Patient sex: M
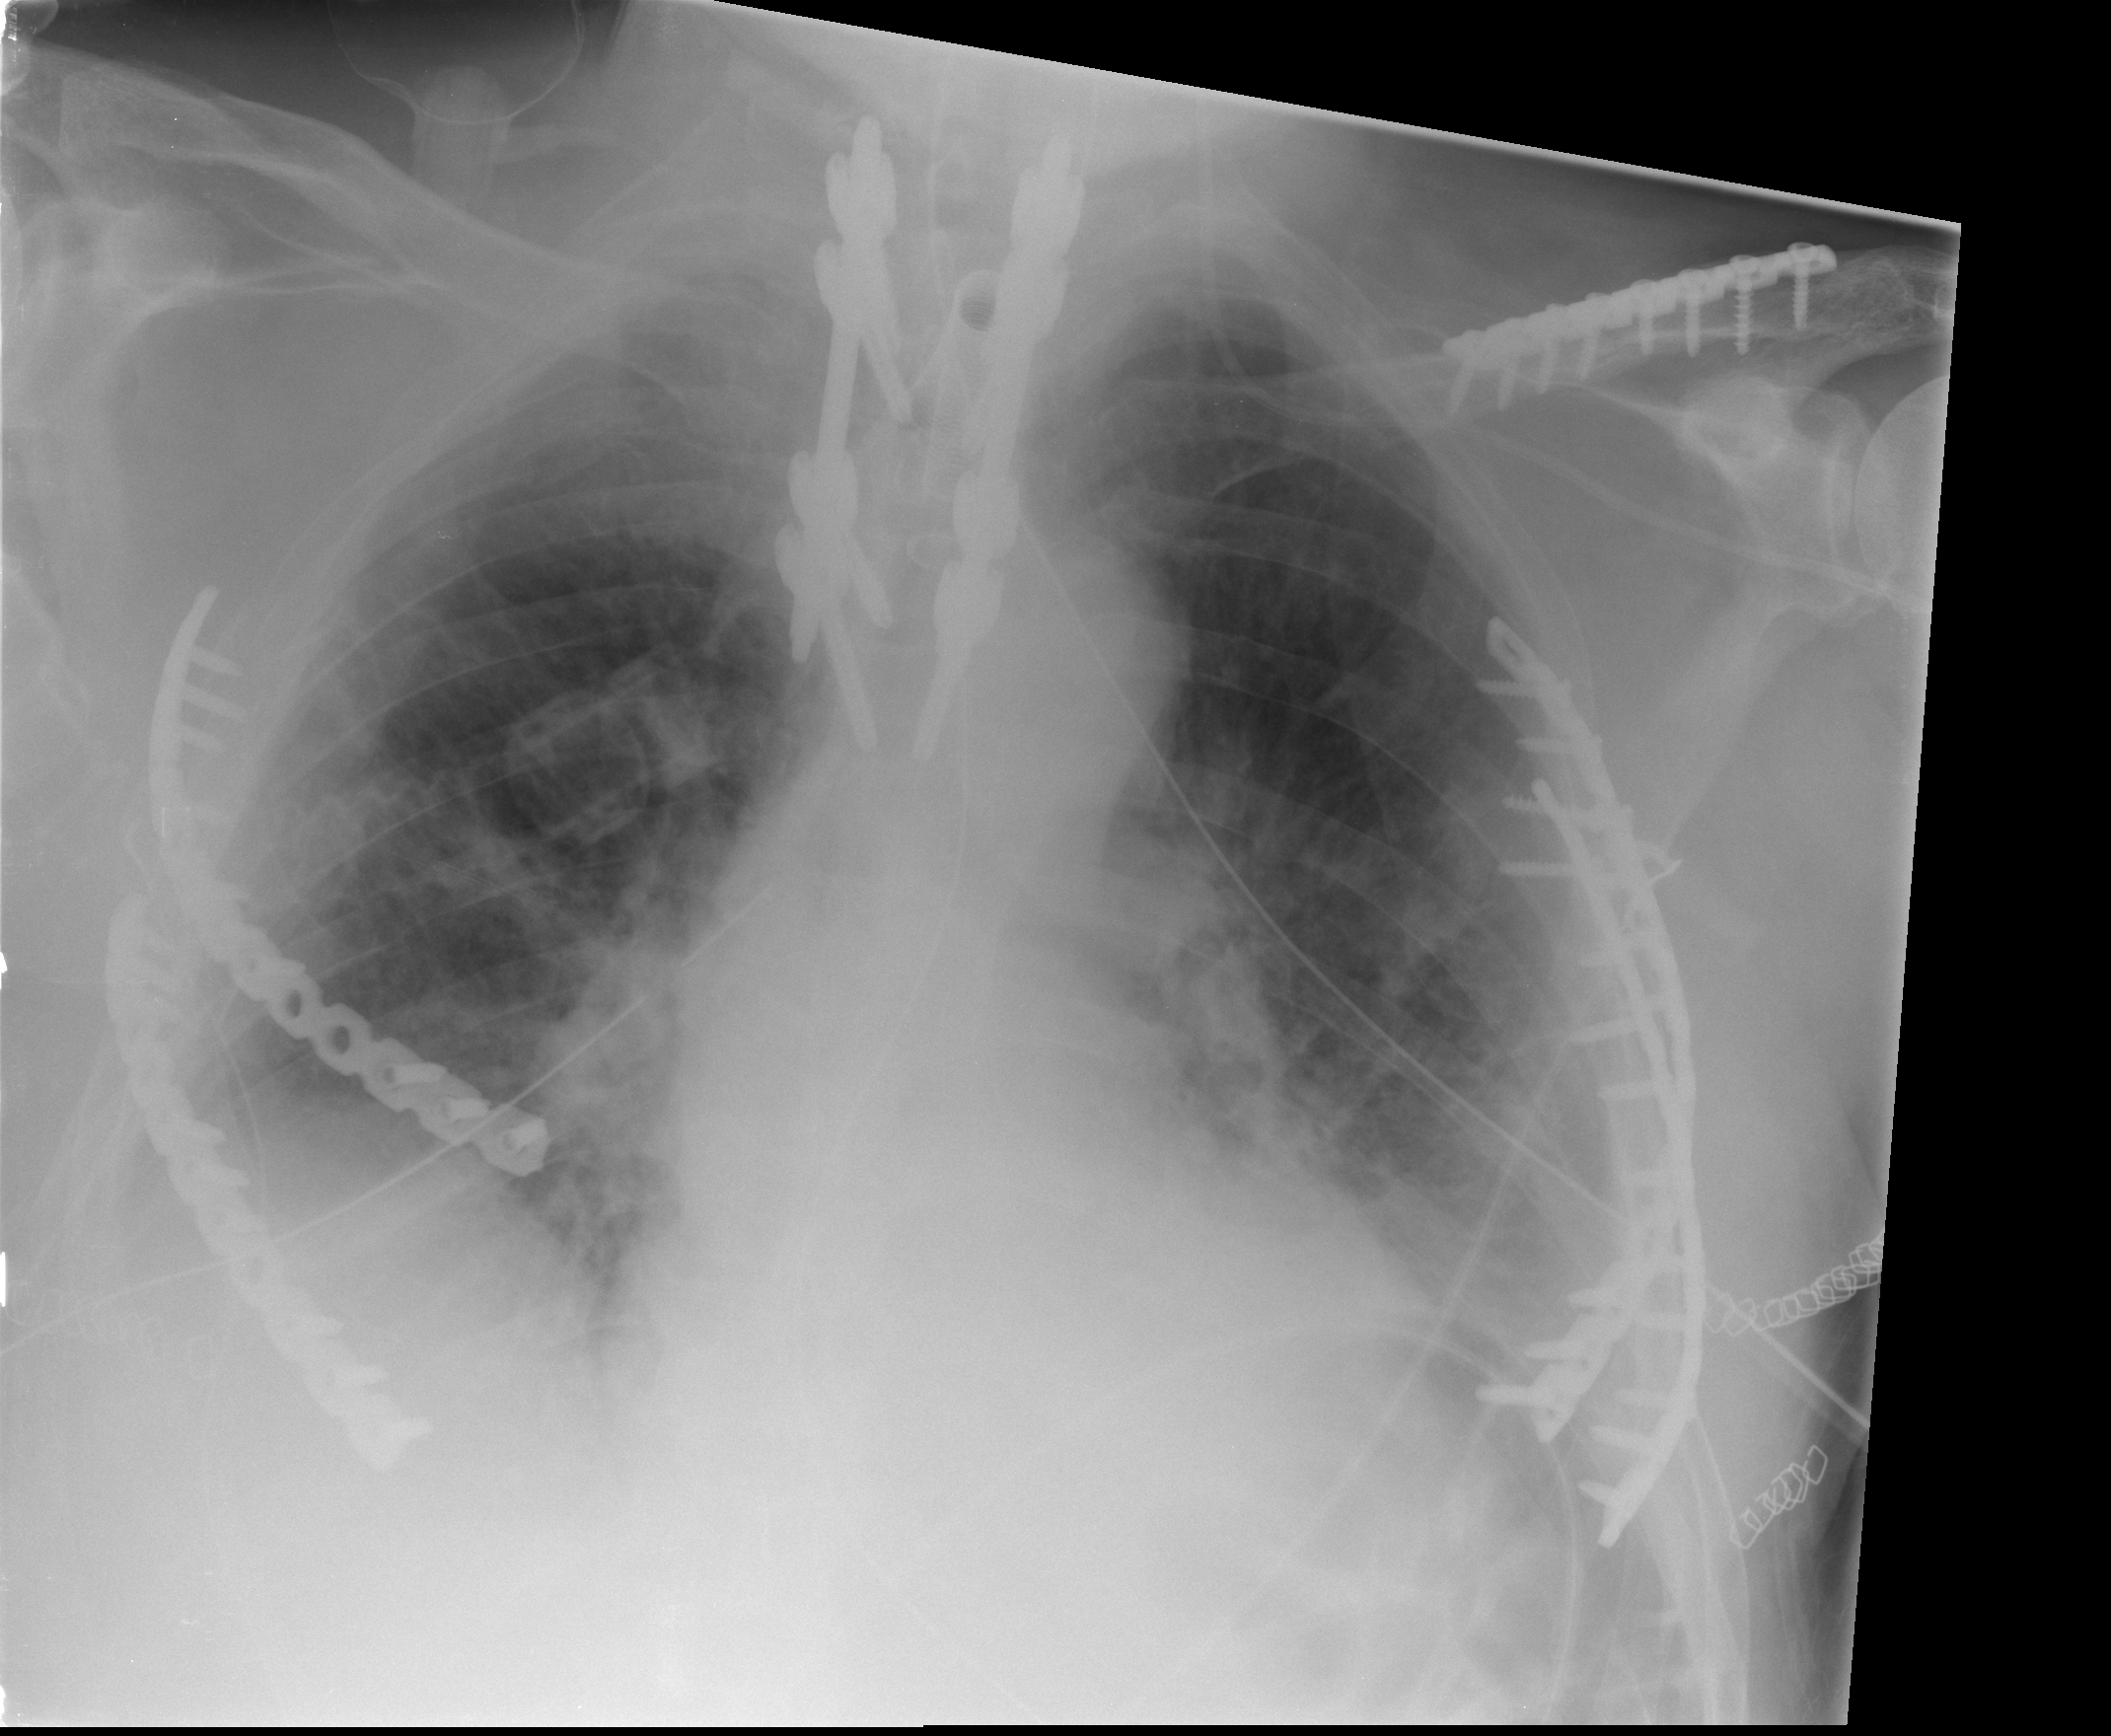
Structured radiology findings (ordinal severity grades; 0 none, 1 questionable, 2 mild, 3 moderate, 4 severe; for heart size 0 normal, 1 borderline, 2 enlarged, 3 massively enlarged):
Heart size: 1
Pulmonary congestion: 2
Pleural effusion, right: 2
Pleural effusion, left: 2
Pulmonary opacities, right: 2
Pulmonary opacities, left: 2
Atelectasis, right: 2
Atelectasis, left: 2